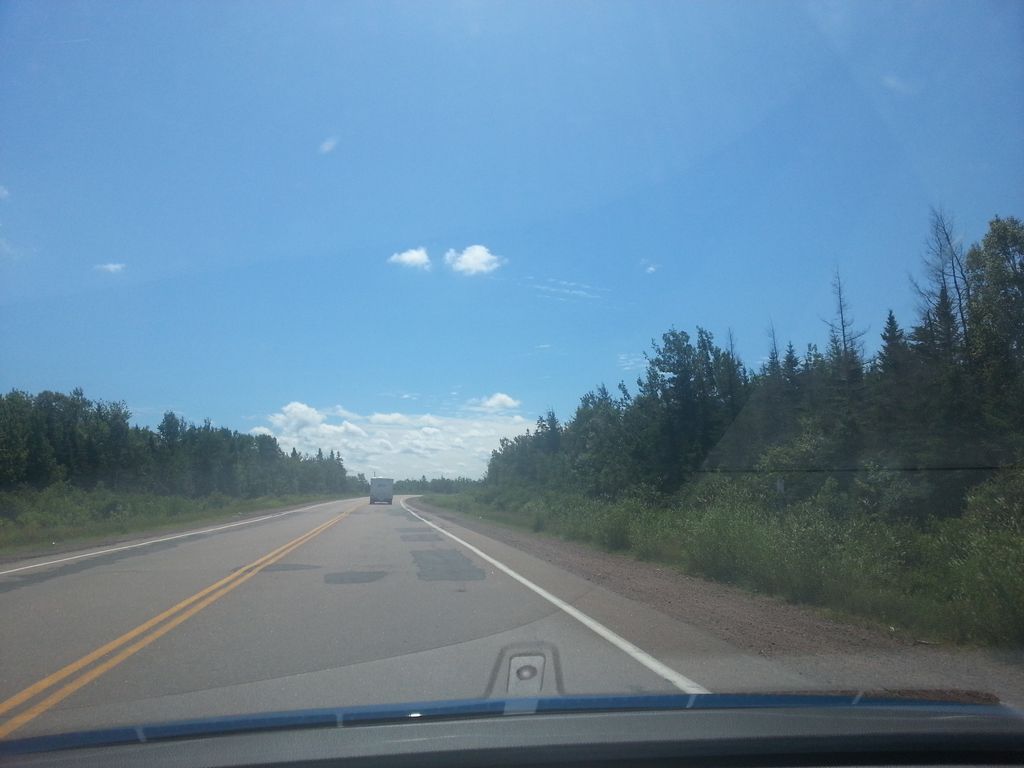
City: charlottetown